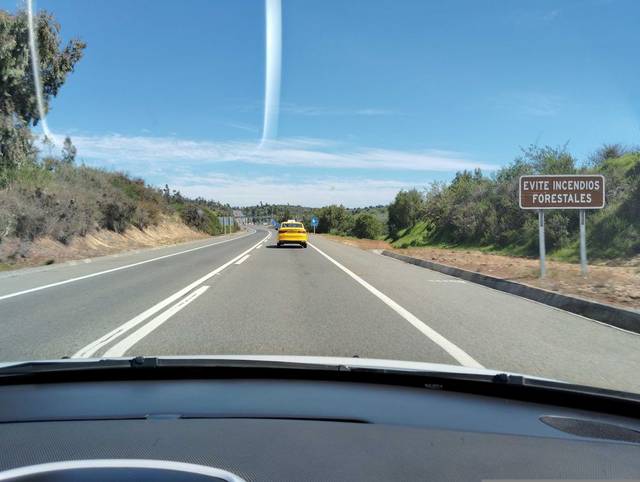
Region: Chile
Coordinates: -33.398, -71.493